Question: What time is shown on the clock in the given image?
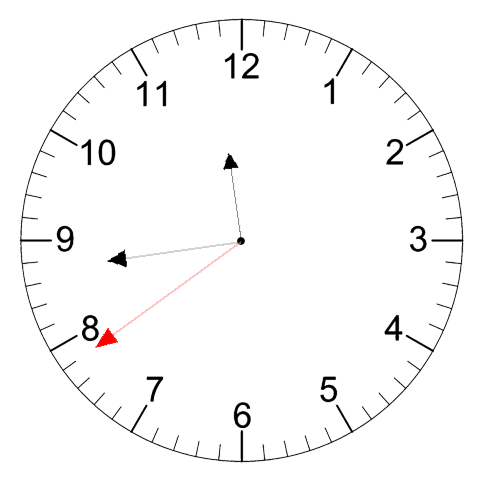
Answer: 11:43:39